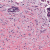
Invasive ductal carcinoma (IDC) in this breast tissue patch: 1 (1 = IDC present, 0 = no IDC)